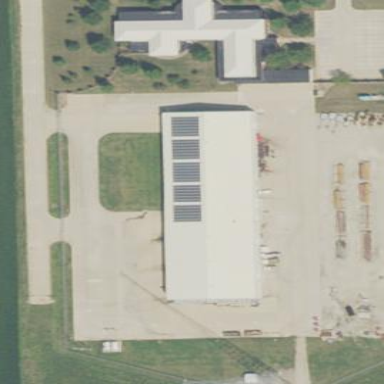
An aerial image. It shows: Utility area.